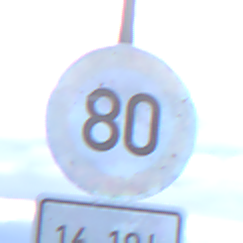
Verkehrszeichen: Geschwindigkeit80
Zusatzzeichen unten: ZeitangabenOhneBeschraenkungAufWochentage1
Umgebung: Outdoor, Suburban
Tageszeit: SunriseSunset
Wetter: PartlyCloudy
Licht: Natural
Jahreszeit: NotSpecified
Kontrast: LowContrast